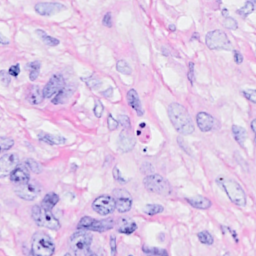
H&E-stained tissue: Breast